Question: I have a graph and want to isolate distinct paths from it. Since I can't phrase this easily in graph jargon, here is a sketch:

On the is a highly simplified representation of my source graph. The graph has nodes with only 2 neighbors (shown as blue squares). Then it has intersection and end nodes with more than 2 neighbors or exactly 1 neighbor (shown as red dots).
On the , coded in three different colors, are the paths I want to isolate as a result. I want to isolate alls paths connecting the red dots. The resulting paths must not cross (go through) any red dots. Each edge may only be part of one distinct result path. No edges should remain (shortest path length is 1).
I am sure this is a known task in the graph world. I have modeled the graph in NetworkX, which I'm using for the first time, and can't find the proper methods to do this. I'm sure I could code it the hard way, but would be glad to use a simple and fast method if it existed. Thanks!
After randomly browsing the NetworkX documentation I came across the <URL> method. My idea is now to
1. iterate all nodes and identify the red dots (number of neighbors != 2)
2. use all_simple_paths() pairwise for the red dots, collect the resulting paths
3. deduplicate the resulting paths, throw away everything that contains a red dot except as the start and end node
Step 2, of course, won't scale well. With ~2000 intersection nodes, this seems still possible though.
all_simple_paths appears to be way too slow to use it this way.
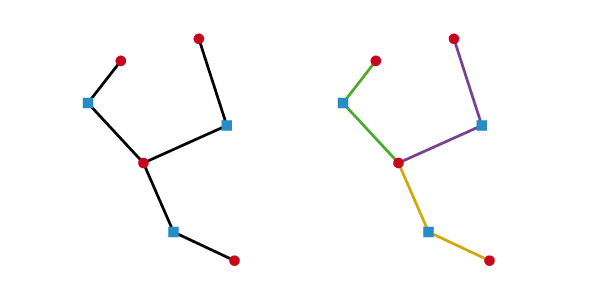
Answer: I propose to find all (i. e. nodes which have exactly two neighbors) and from the list of those build up a list of all your by picking one straight node by random and following its two leads to their two ends (the first non-straight nodes).
In code:
'''
def eachStraightPath(g):
straightNodes = { node for node in g.node if len(g.edge[node]) == 2 }
print straightNodes
while straightNodes:
straightNode = straightNodes.pop()
straightPath = [ straightNode ]
neighborA, neighborB = g.edge[straightNode].keys()
while True: # break out later if node is not straight
straightPath.insert(0, neighborA)
if neighborA not in straightNodes:
break
newNeighborA = (set(g.edge[neighborA]) ^ { straightPath[1] }).pop()
straightNodes.remove(neighborA)
neighborA = newNeighborA
while True: # break out later if node is not straight
straightPath.append(neighborB)
if neighborB not in straightNodes:
break
newNeighborB = (set(g.edge[neighborB]) ^ { straightPath[-2] }).pop()
straightNodes.remove(neighborB)
neighborB = newNeighborB
yield straightPath
g = nx.lollipop_graph(5, 7)
for straightPath in eachStraightPath(g):
print straightPath
'''
If your graph is very large and you do not want to hold a set of all straight nodes in memory, then you can iterate through them instead, but then the check whether the next neighbor is straight will become less readable (though maybe even faster). The real problem with that approach would be that you'd have to introduce a check to prevent straight paths from being yielded more than once.